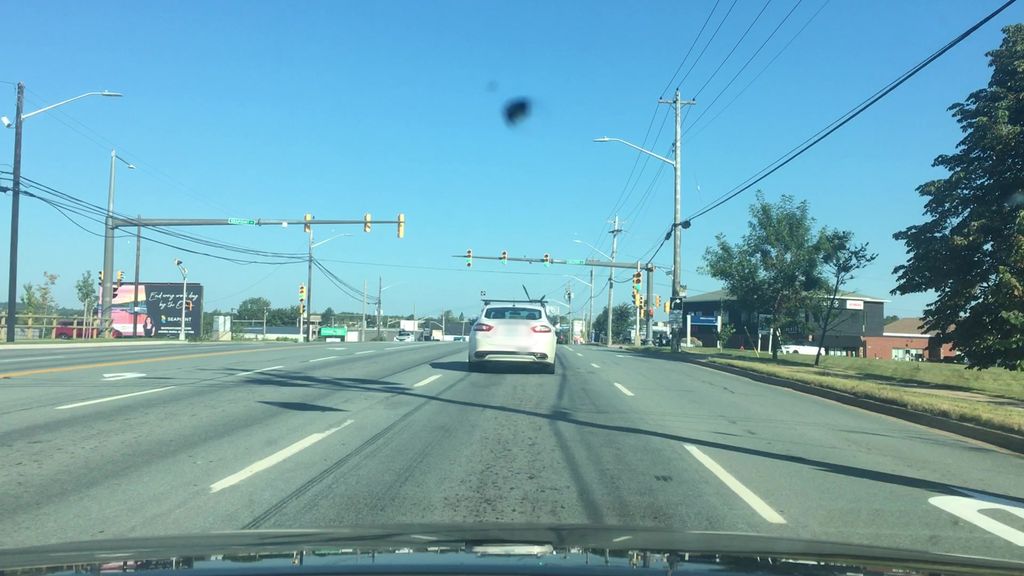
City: halifax